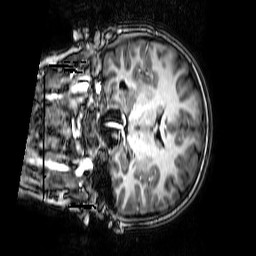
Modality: T1w
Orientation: coronal
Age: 7
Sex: male
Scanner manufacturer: philips
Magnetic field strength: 3 T
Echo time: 0.0038 s